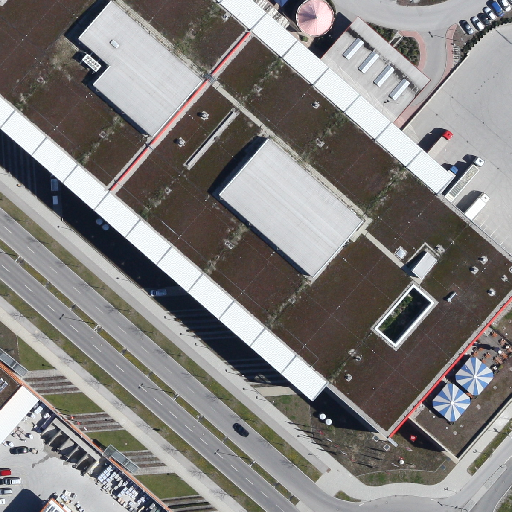
Referring expression: heavy-duty vehicle